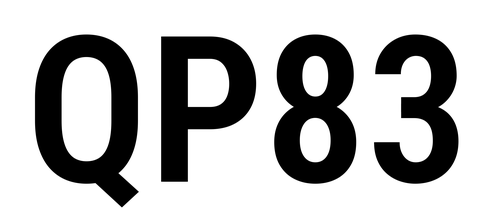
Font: Roboto_Condensed_SemiBold